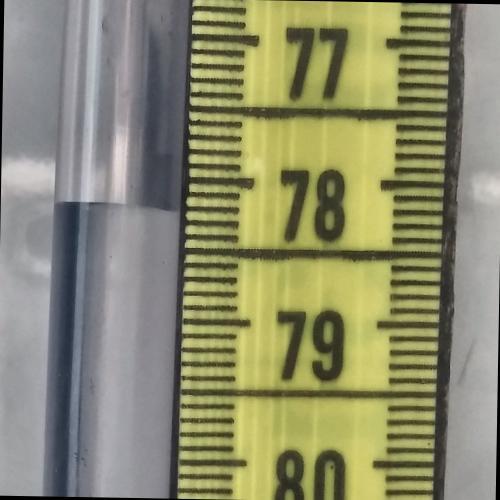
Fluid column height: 78.2 cm